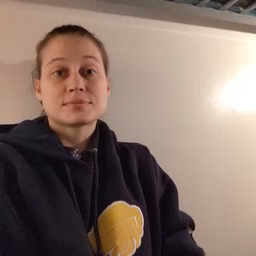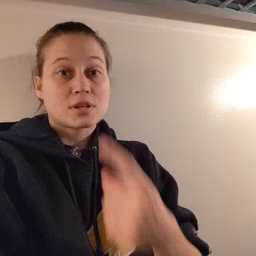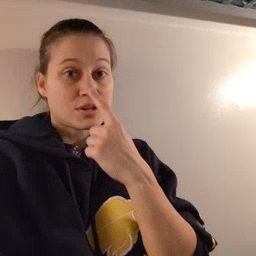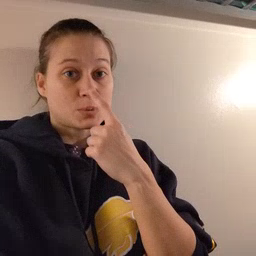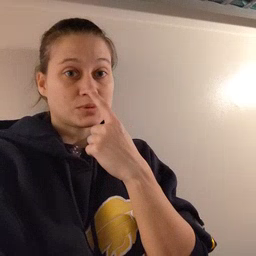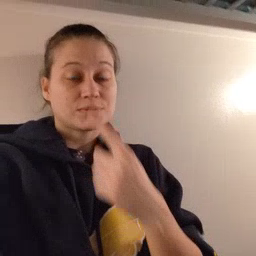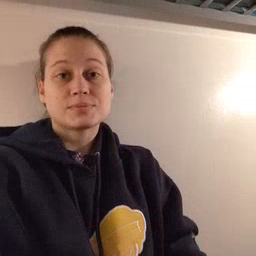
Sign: nose